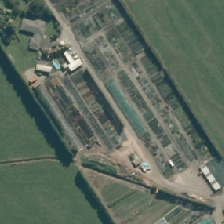
Land cover: shortrotation_cropland